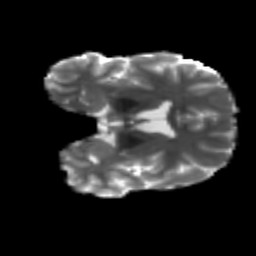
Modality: T2w
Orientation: coronal
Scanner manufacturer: siemens
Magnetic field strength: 3 T
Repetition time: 4.16 s
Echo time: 0.0806 s